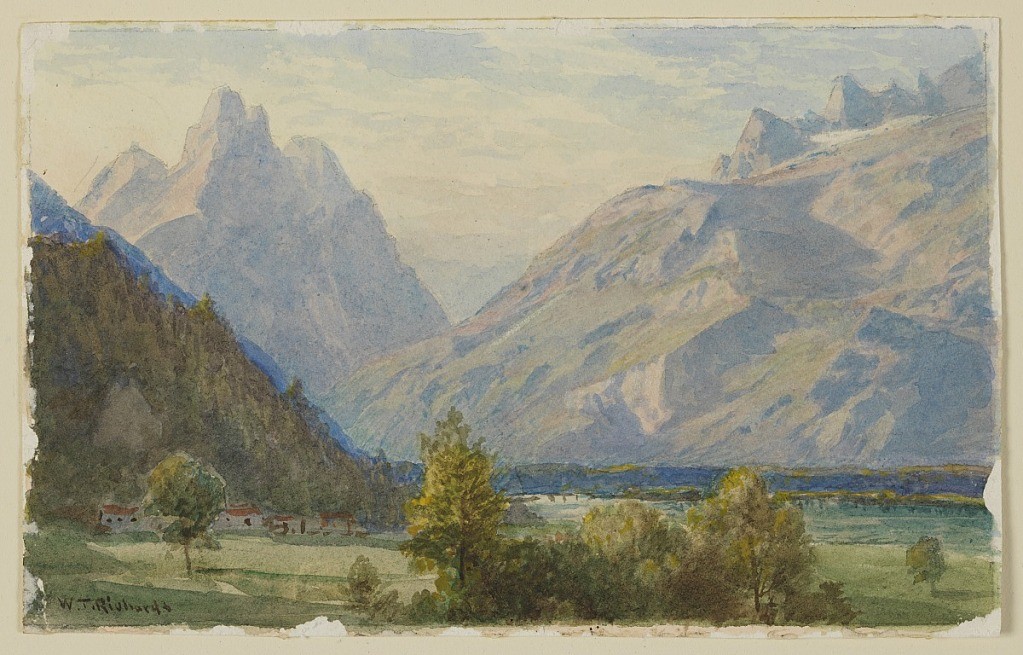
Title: Study of landscape, Norway
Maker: William Trost Richards, American, 1833–1905
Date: ca. 1901
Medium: Brush and watercolor, graphite on paper
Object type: Drawing
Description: Sketch of lowlands with a group of houses in shadow. Mountain range shown in the background.